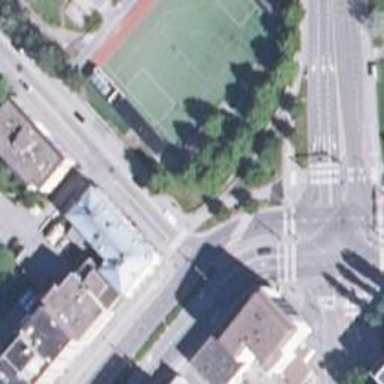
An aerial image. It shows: Uncontrolled road crossing.